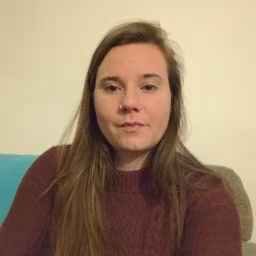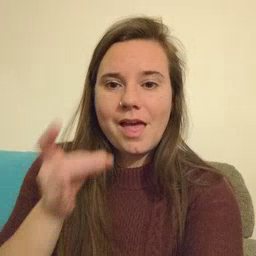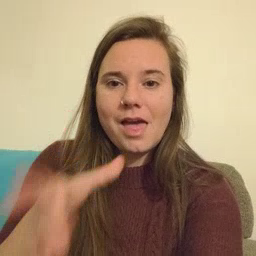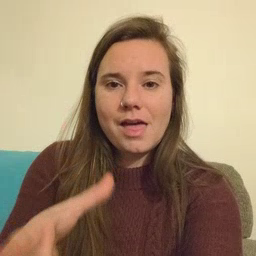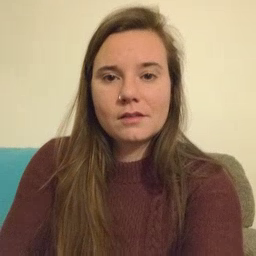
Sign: hate